Interaction volume radius: 10 \u00c5
Interaction volume height: 10 \u00c5
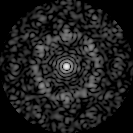
Disorder parameter: 0.7553